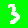
Digit: 3